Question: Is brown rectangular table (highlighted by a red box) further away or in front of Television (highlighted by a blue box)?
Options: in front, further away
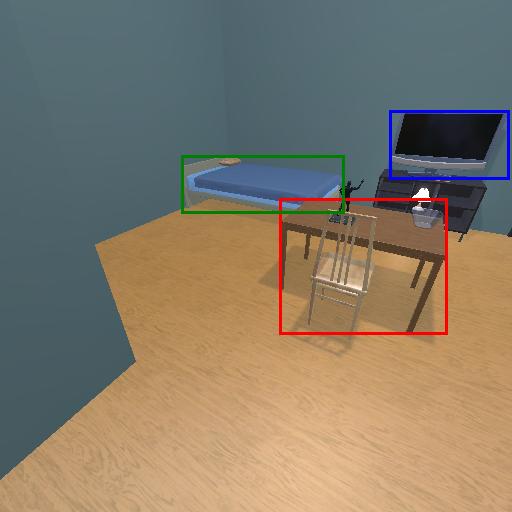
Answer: in front